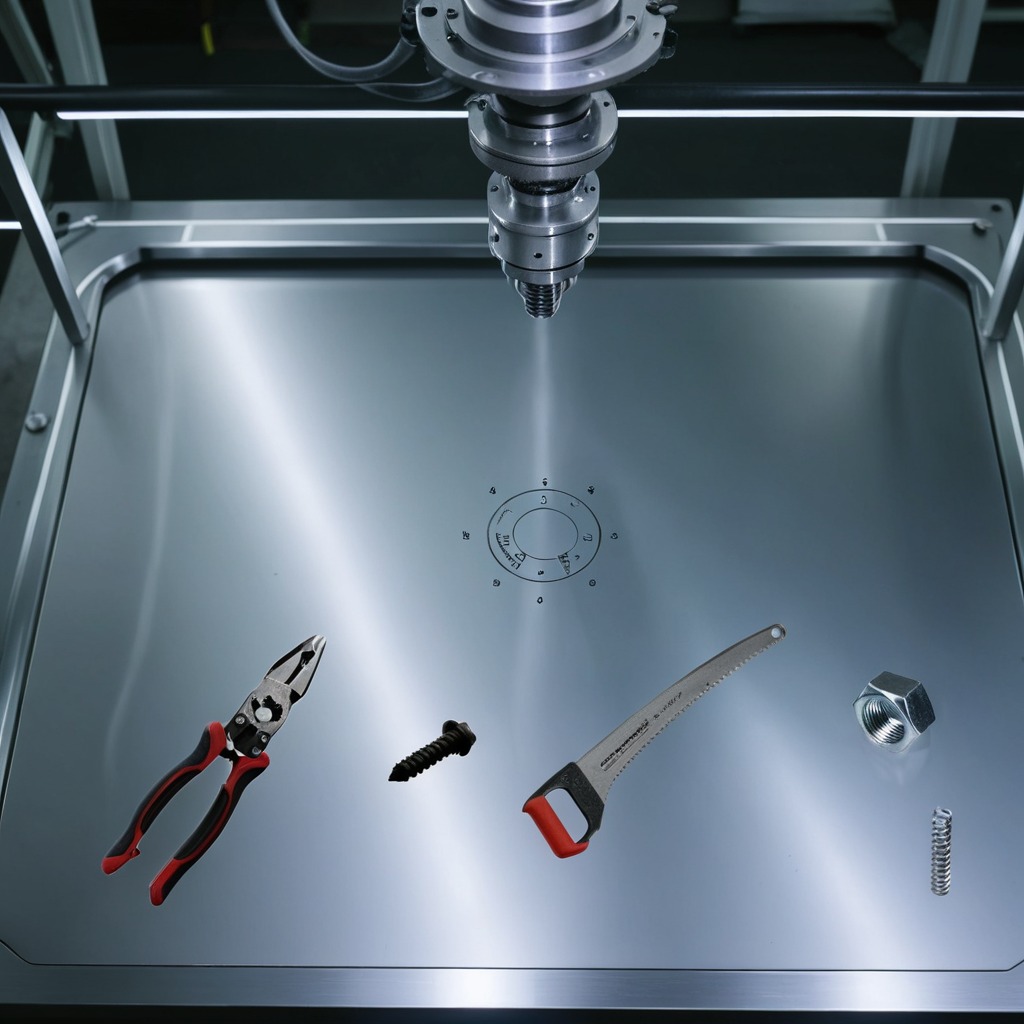
A metal machine screw, pliers, coiled metal spring, and a metal nut are lying on the metal table.